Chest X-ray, PA view. Patient: 61 years old, sex F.
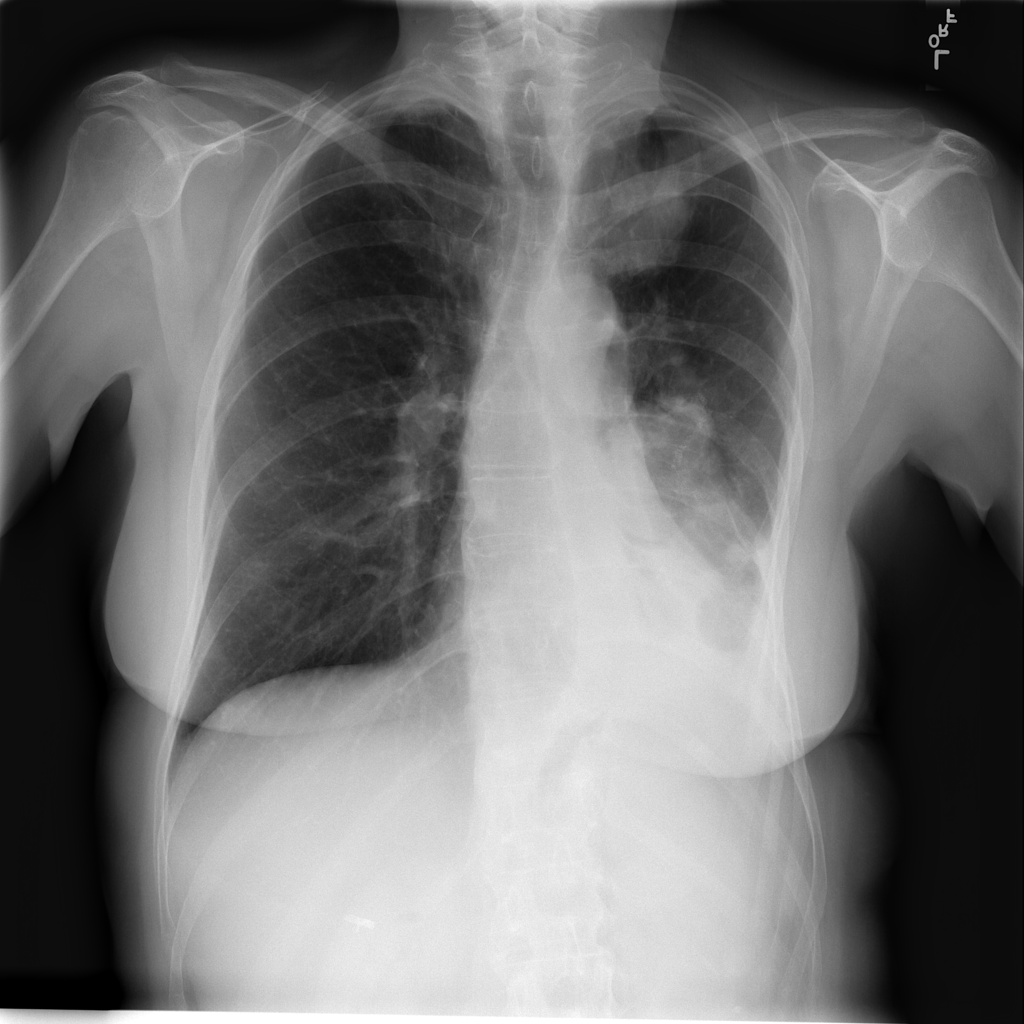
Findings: Consolidation, Mass